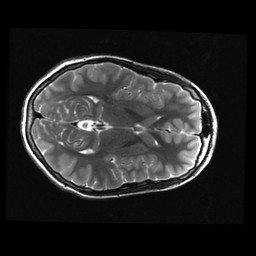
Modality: T2w
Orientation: axial
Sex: female
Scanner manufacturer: ge
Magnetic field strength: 3 T
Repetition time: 5 s
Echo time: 0.1012 s